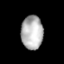
Tissue: lung
Cell type: T cells
Senescence score: 0.1858
Nuclear area (px): 718
Mean DAPI intensity: 180.699